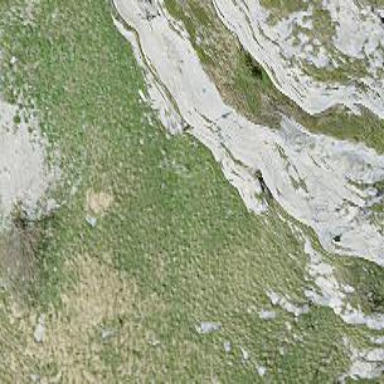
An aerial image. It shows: Cliff in nature.